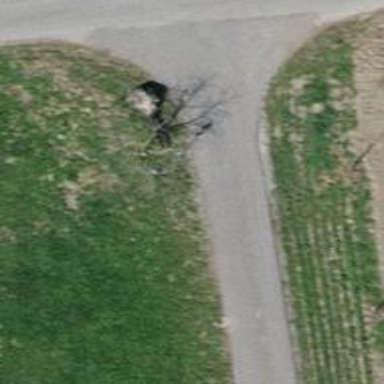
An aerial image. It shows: Brown bench in the vicinity.